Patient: sex F, age 63
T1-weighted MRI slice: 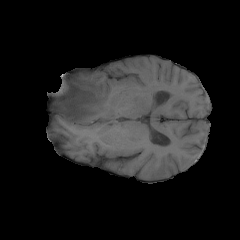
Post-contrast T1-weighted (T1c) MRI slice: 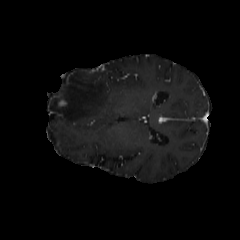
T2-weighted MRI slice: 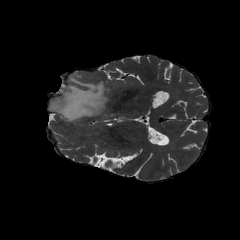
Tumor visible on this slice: yes
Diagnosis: Glioblastoma, IDH-wildtype
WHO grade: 4